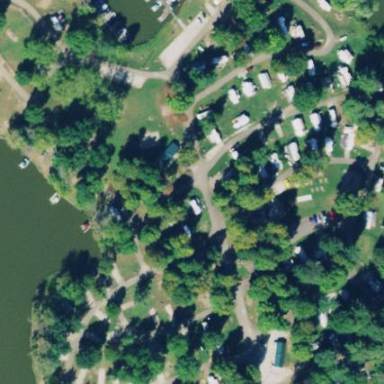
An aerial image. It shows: Caravan site for tourism.